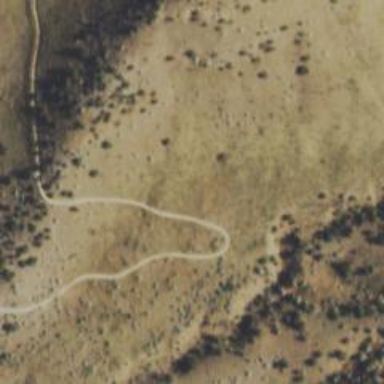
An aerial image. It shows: Path.